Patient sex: F
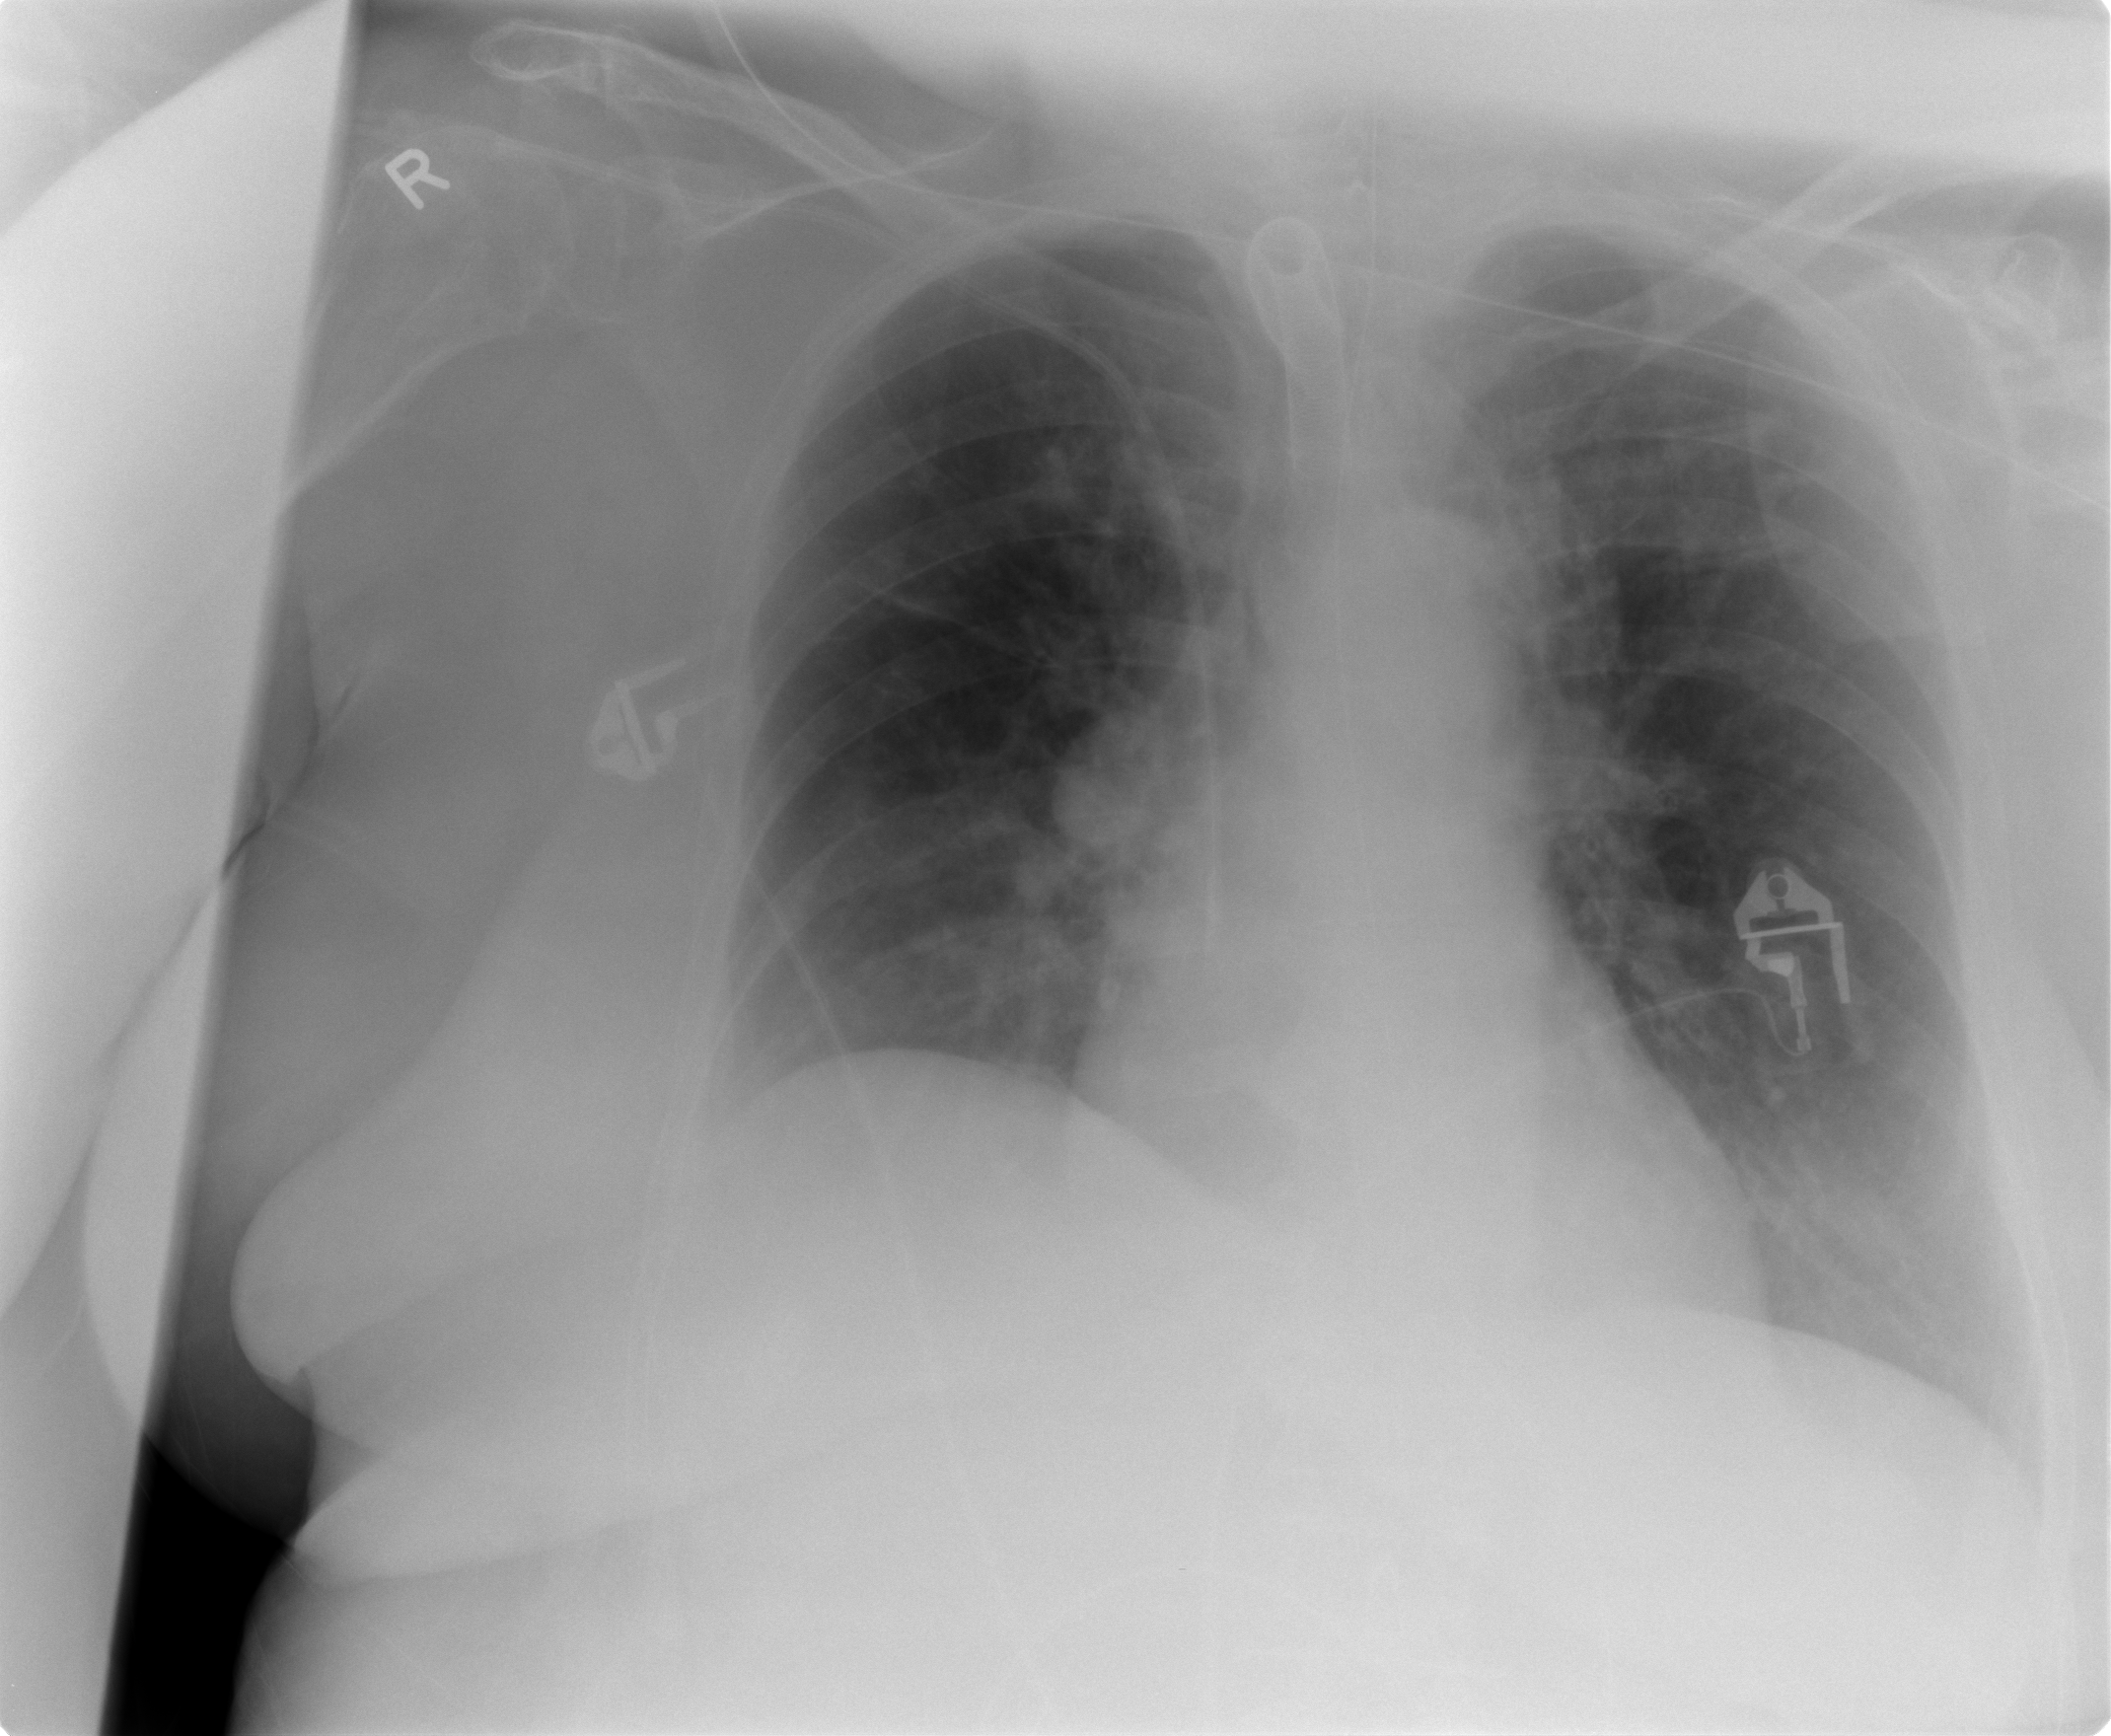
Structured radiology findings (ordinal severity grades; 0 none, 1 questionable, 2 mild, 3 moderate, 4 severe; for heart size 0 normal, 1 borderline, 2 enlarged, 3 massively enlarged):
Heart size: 0
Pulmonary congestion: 1
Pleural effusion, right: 0
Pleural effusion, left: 0
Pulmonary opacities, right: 0
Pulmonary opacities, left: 0
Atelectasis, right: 1
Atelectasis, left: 0